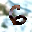
Label: 6